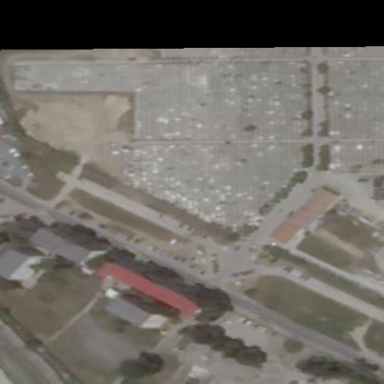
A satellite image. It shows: Parking area.